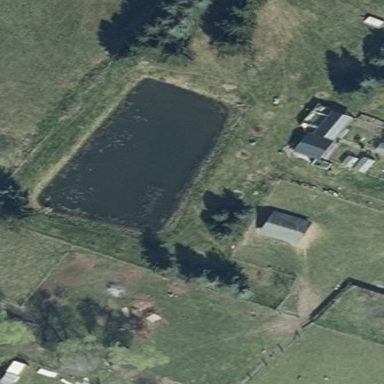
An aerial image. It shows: Pond located in basin area with natural surroundings of water.